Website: macys
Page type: customer-info-address
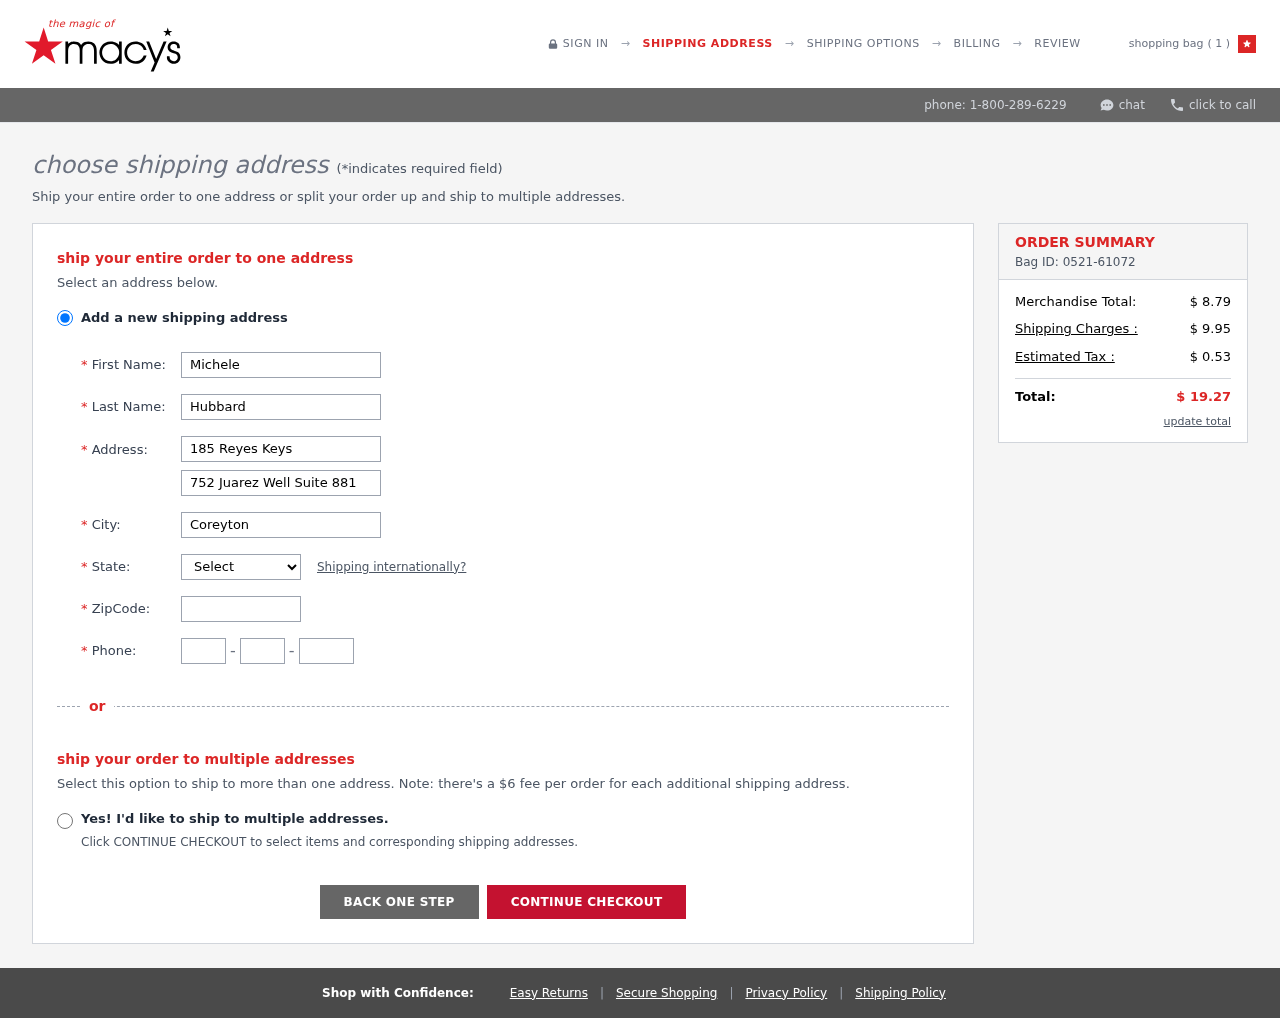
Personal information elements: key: PII_CITY
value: Coreyton
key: PII_FIRSTNAME
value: Michele
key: PII_LASTNAME
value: Hubbard
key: PII_PHONE_AREA
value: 930
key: PII_PHONE_PREFIX
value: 234
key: PII_PHONE_SUFFIX
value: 1174
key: PII_POSTCODE
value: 28887
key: PII_STATE_ABBR
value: ID
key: PII_STREET
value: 185 Reyes Keys
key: PII_STREET2
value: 752 Juarez Well Suite 881
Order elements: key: ORDER_NUM_ITEMS
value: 1
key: ORDER_ID
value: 0521-61072
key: ORDER_SUBTOTAL
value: $ 8.79
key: ORDER_SHIPPING_COST
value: $ 9.95
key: ORDER_TAX
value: $ 0.53
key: ORDER_TOTAL
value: $ 19.27